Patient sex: M
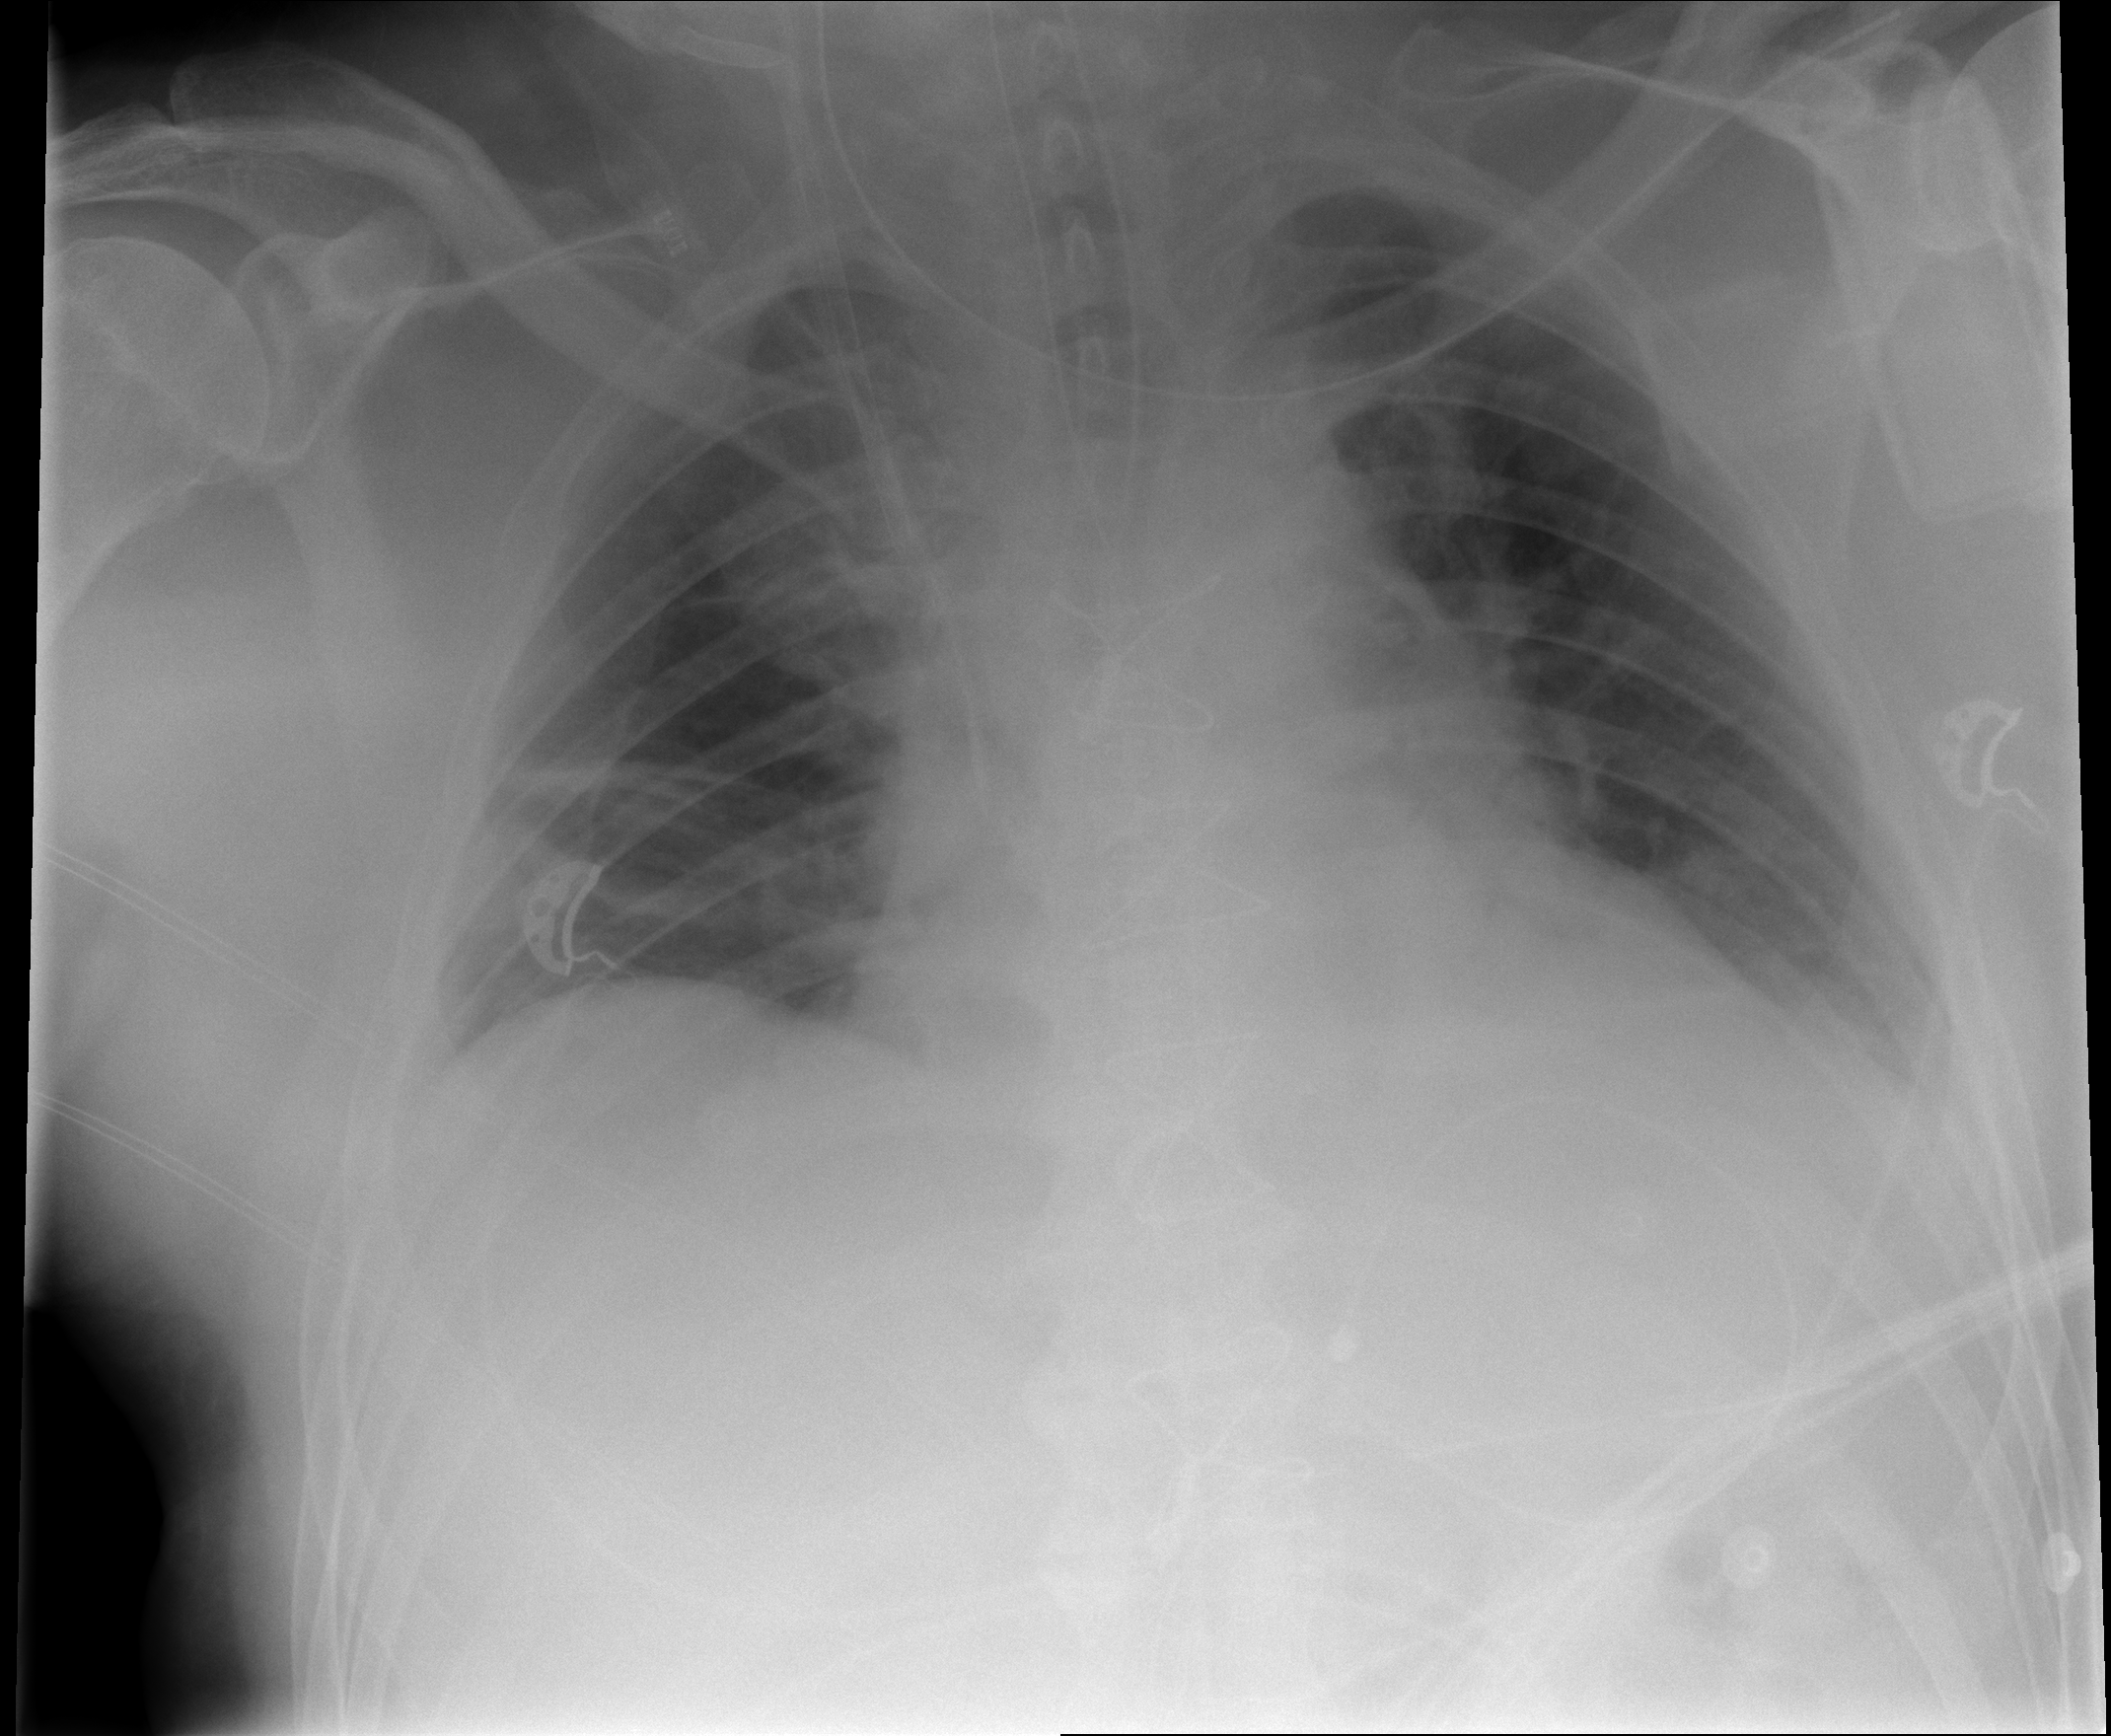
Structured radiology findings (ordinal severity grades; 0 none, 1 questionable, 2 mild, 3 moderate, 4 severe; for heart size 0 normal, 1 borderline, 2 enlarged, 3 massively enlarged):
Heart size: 1
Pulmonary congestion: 0
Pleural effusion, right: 0
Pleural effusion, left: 1
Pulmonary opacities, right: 0
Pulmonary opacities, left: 0
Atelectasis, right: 2
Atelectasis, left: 2